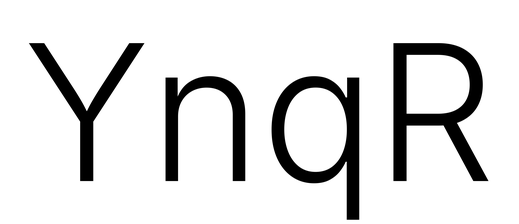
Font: Inter_Light